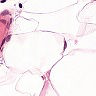
Metastatic tissue present: no